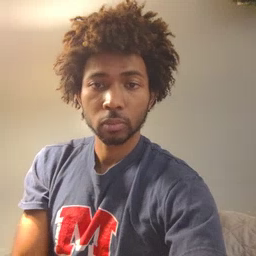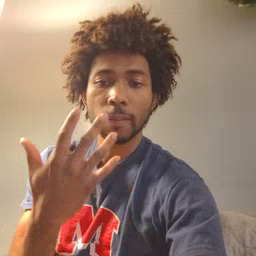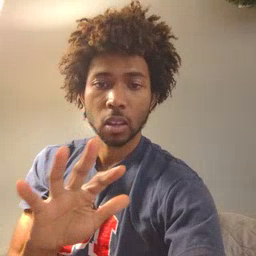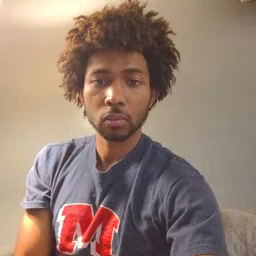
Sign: finish